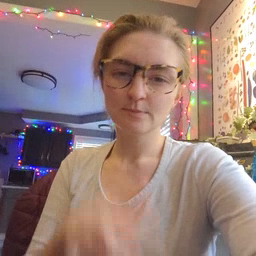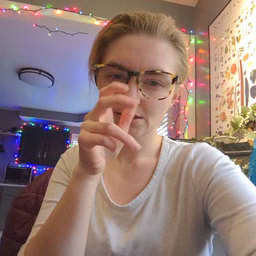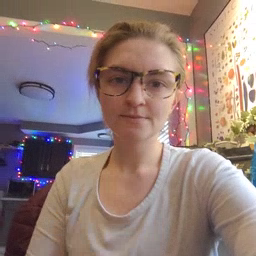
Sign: bug